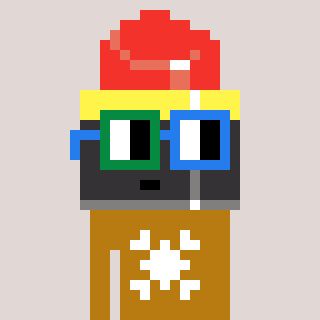
a pixel art character with square green and blue glasses, a lipstick-shaped head and a gold-colored body on a warm background